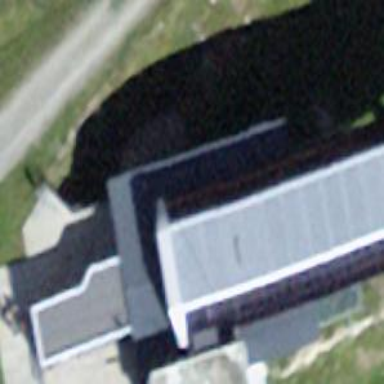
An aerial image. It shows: Transportation building.